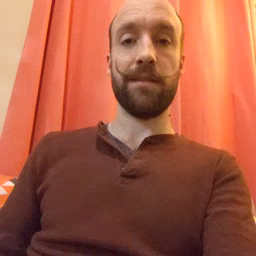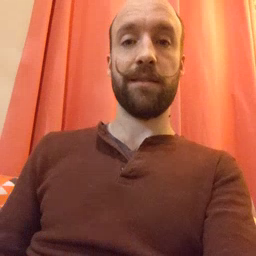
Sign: owl